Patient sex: F
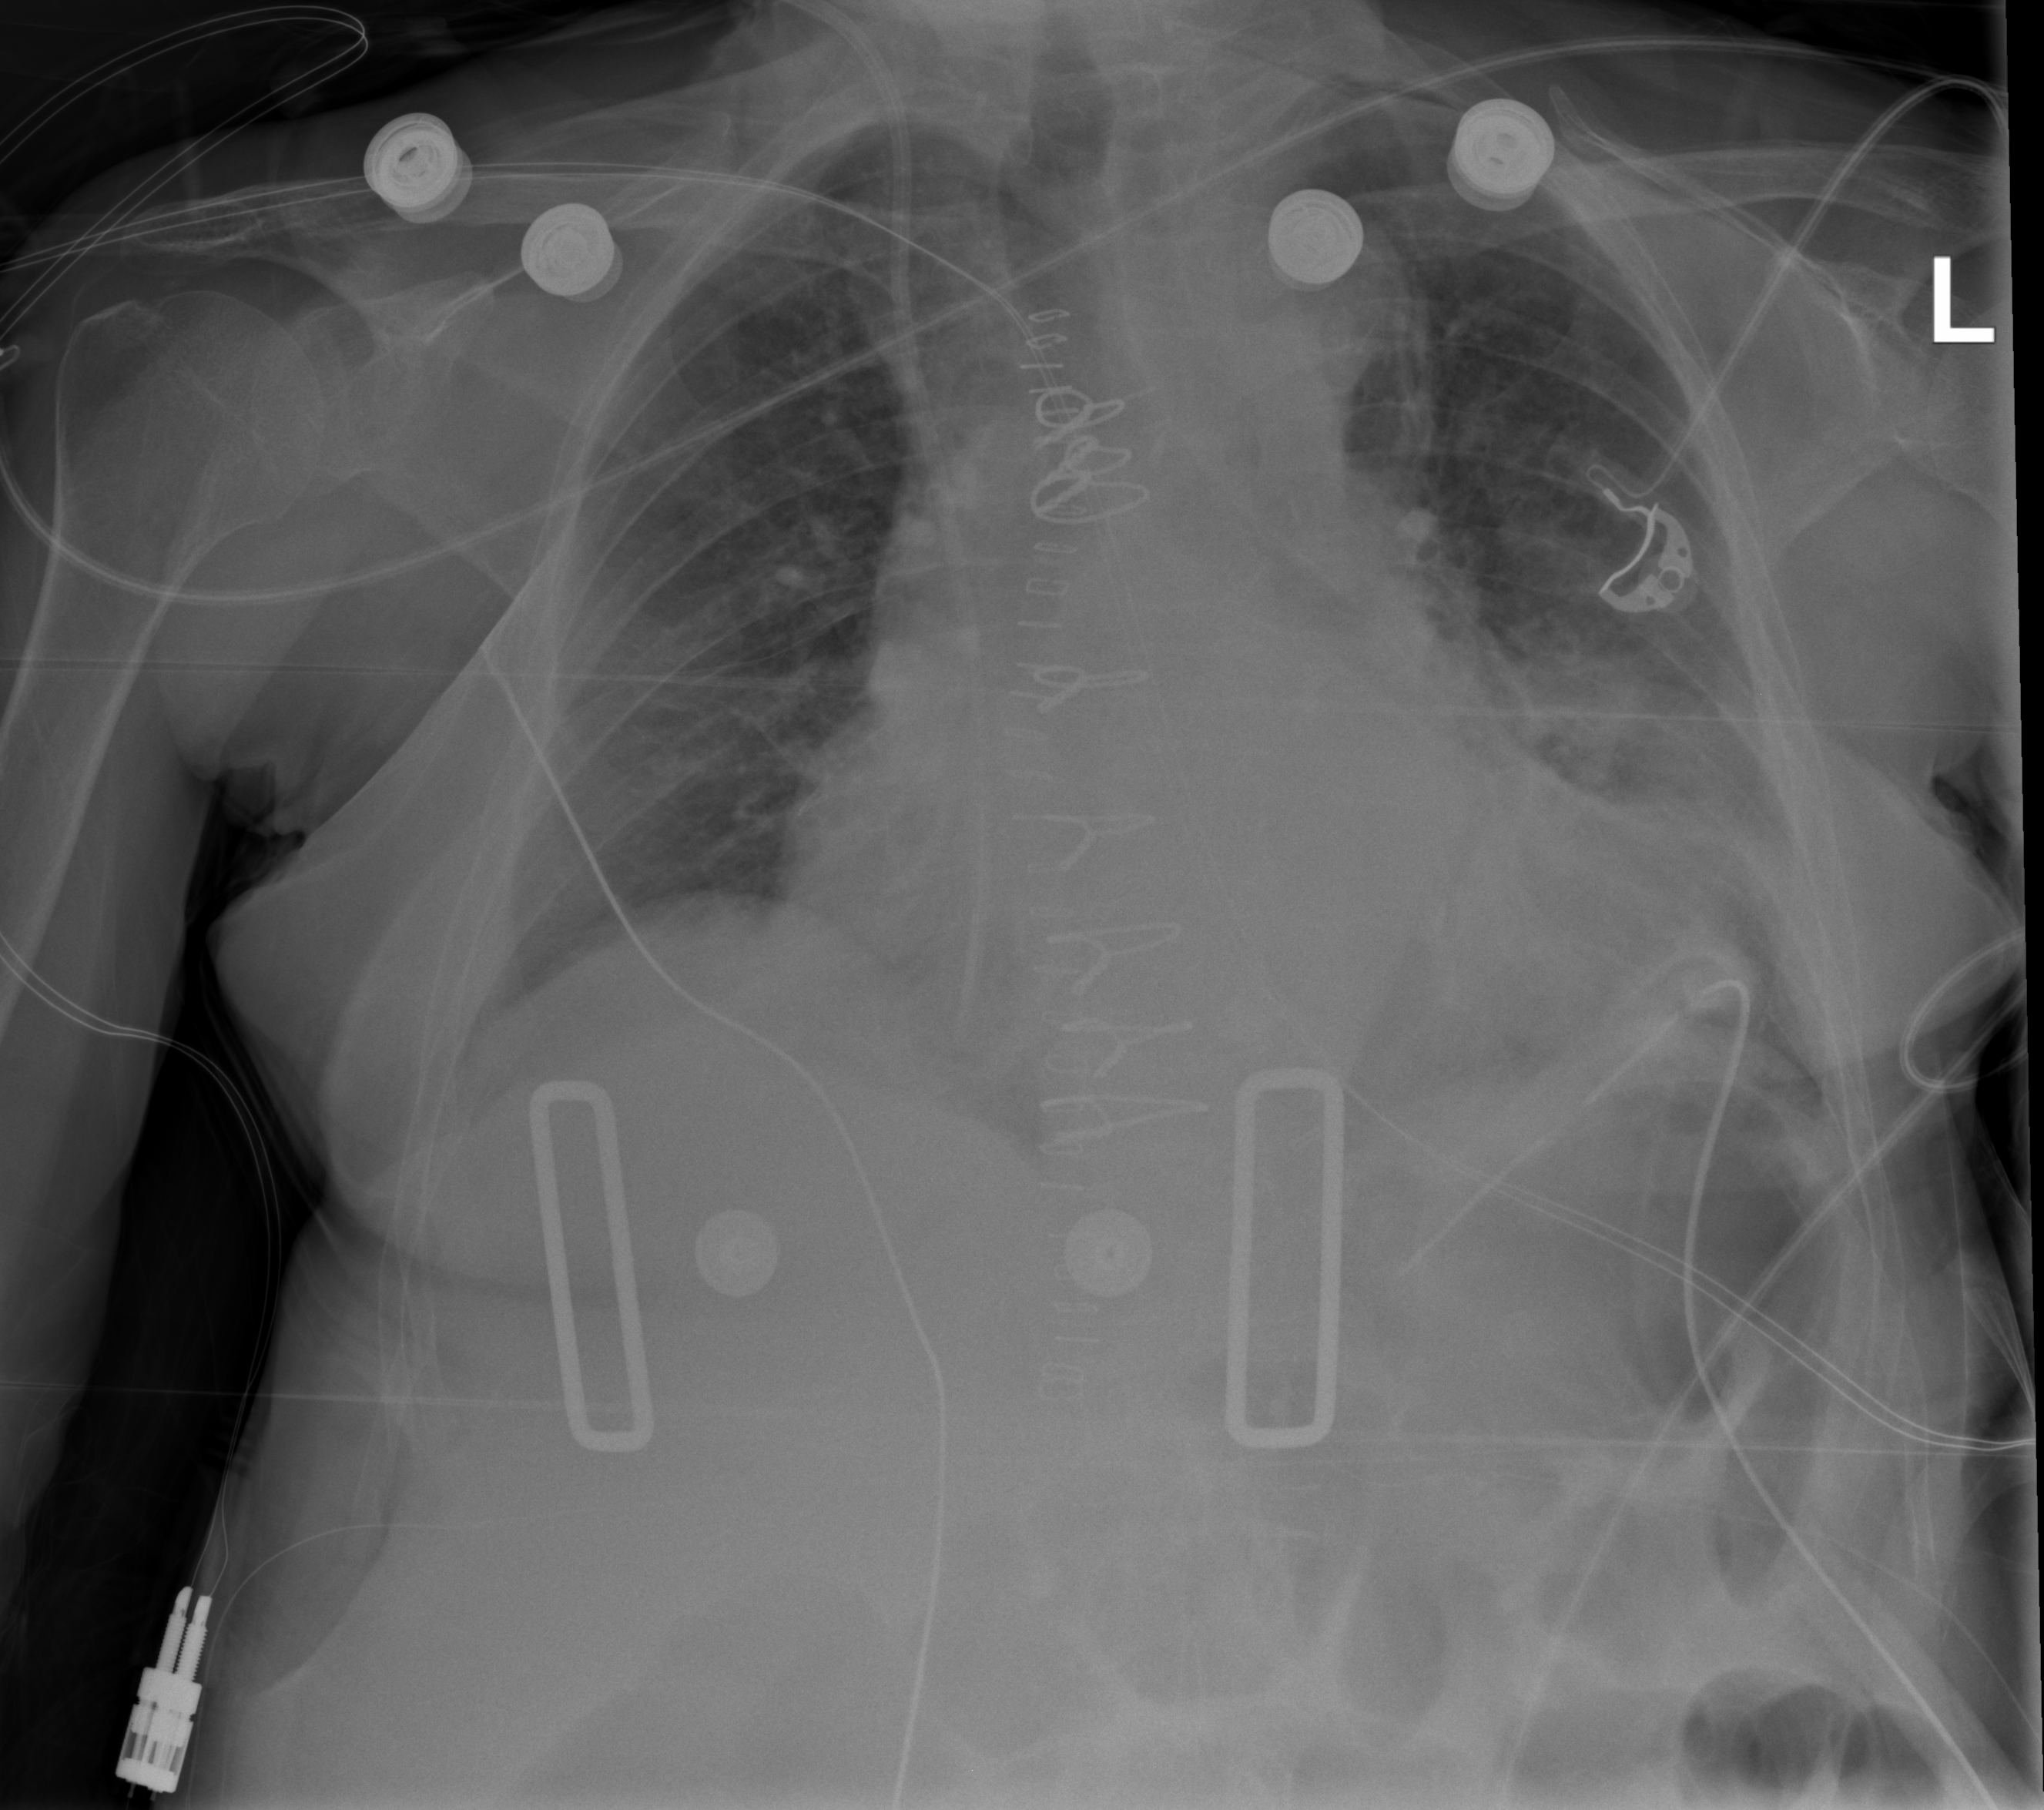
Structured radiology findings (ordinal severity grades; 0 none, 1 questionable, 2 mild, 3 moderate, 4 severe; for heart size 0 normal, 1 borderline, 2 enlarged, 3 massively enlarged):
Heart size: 2
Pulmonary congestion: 2
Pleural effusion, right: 0
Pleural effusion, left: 2
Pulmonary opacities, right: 1
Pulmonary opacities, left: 2
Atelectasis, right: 2
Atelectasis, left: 2